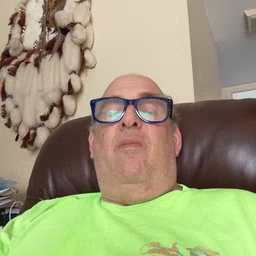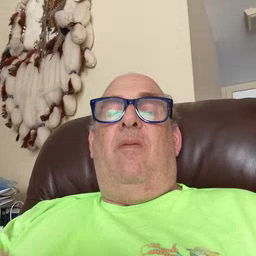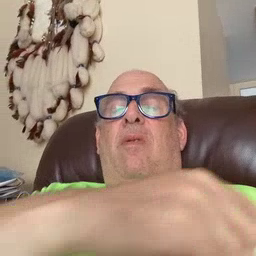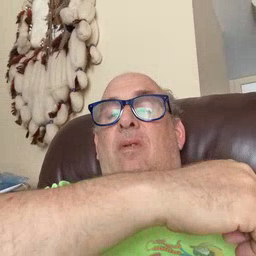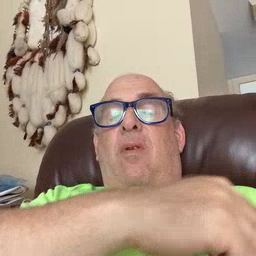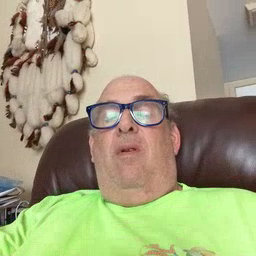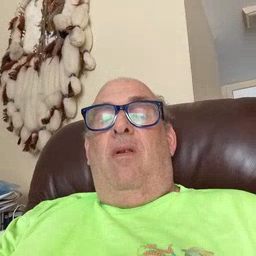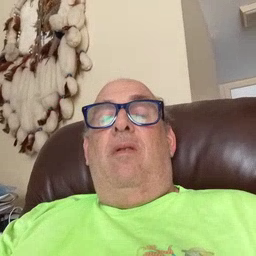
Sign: arm